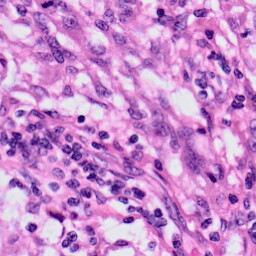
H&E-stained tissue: Skin